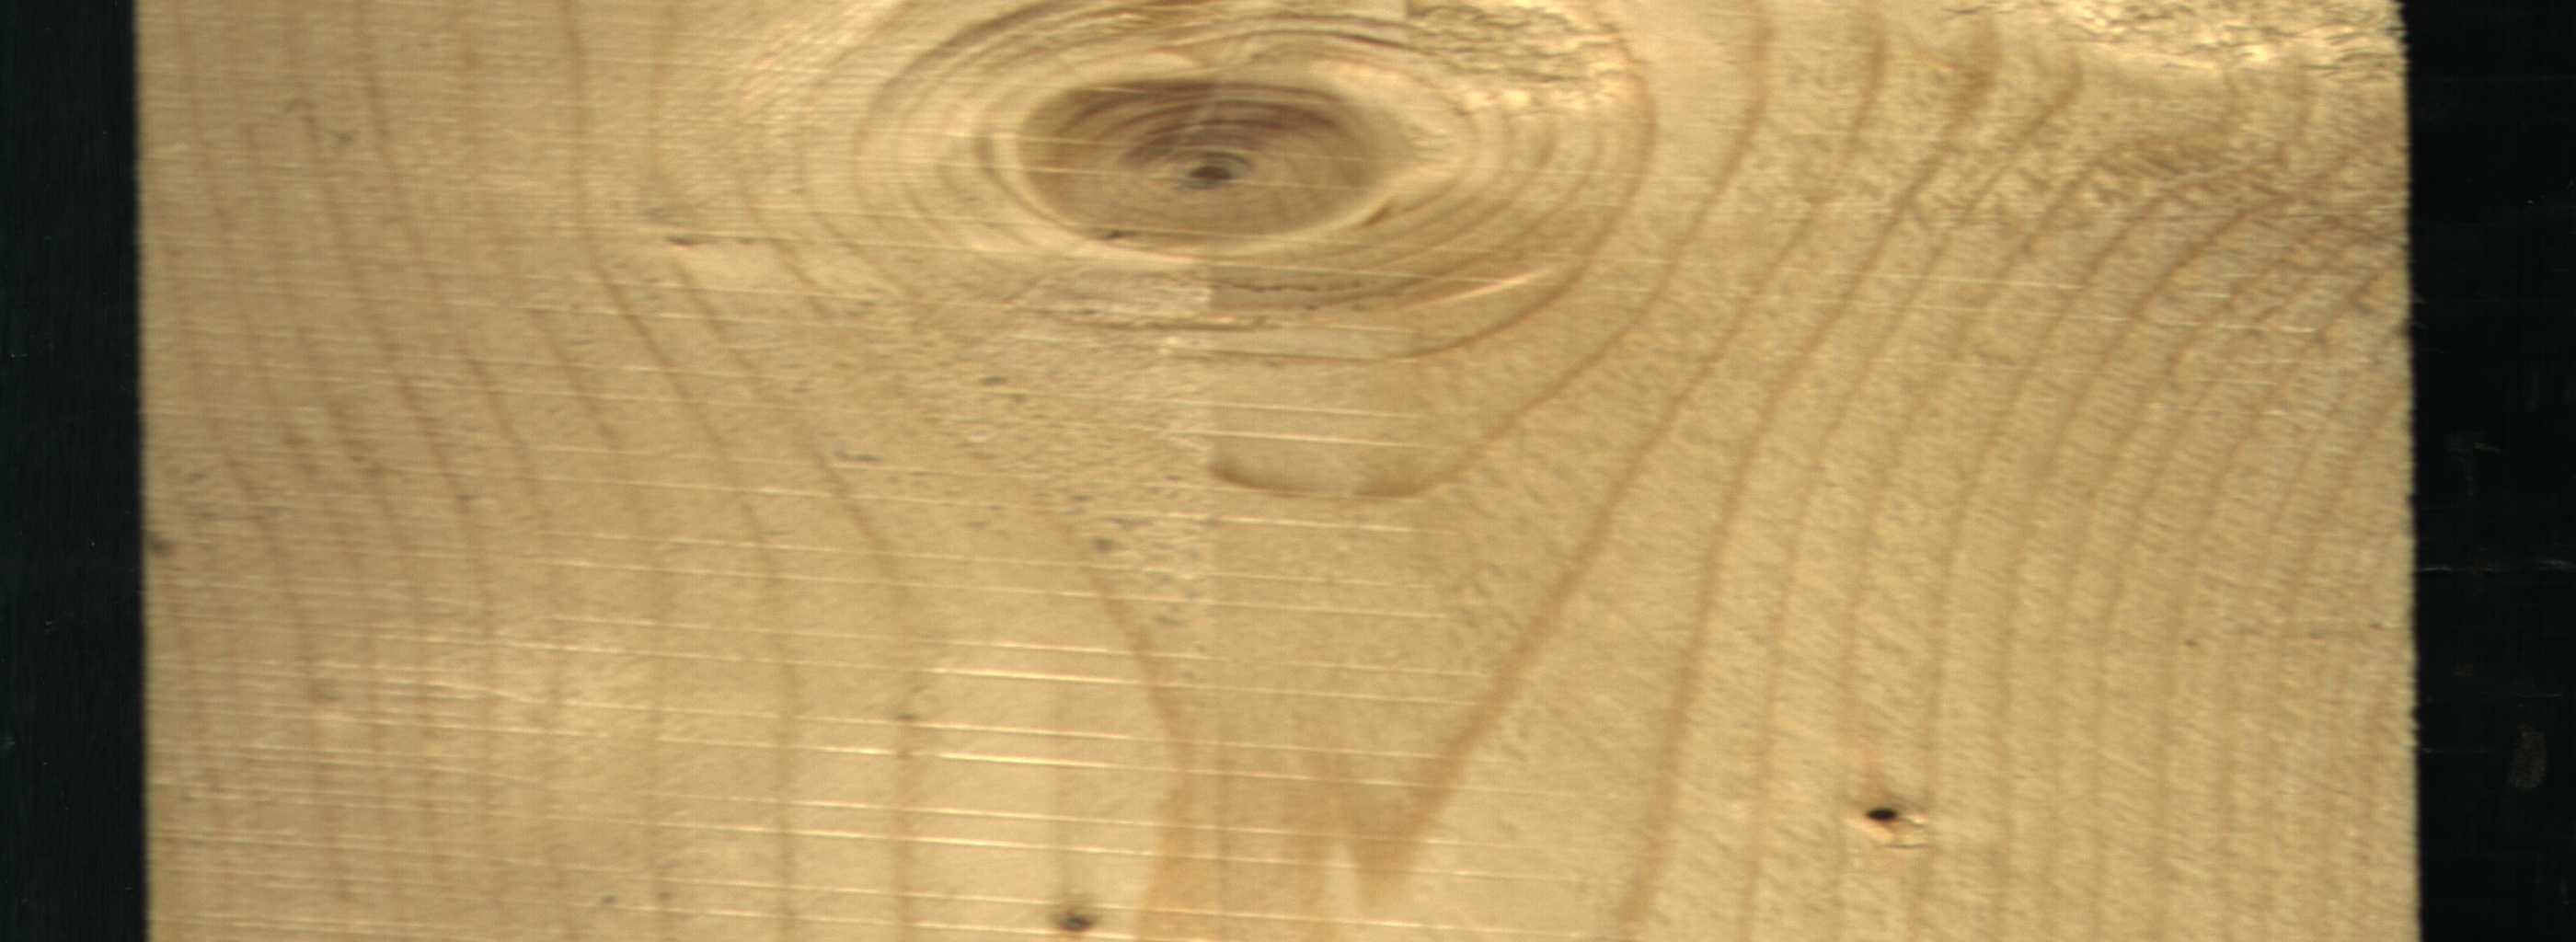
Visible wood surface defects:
Dead_Knot
Live_Knot